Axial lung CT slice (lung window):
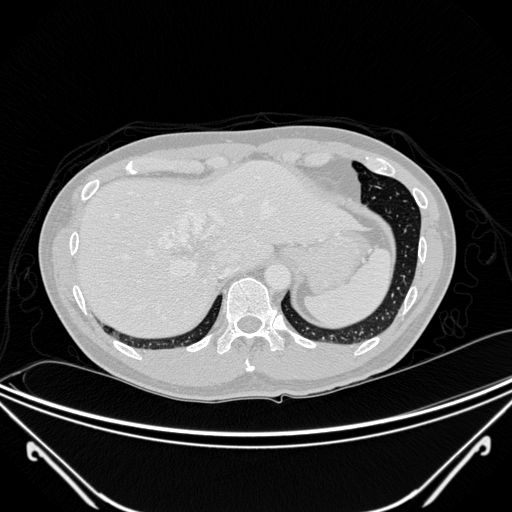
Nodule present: no